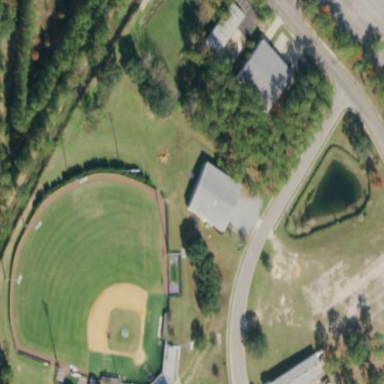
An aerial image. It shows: Baseball pitch for leisure land activities.